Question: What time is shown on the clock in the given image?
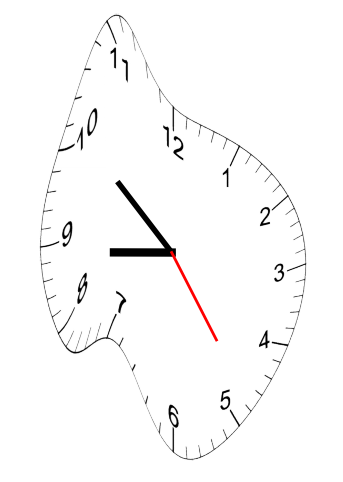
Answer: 08:51:24